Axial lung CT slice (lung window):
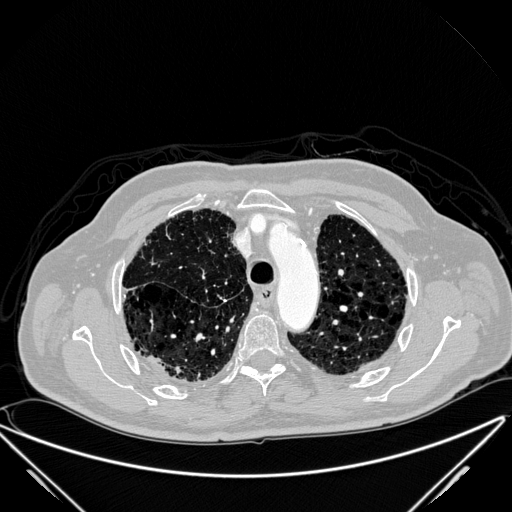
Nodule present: no